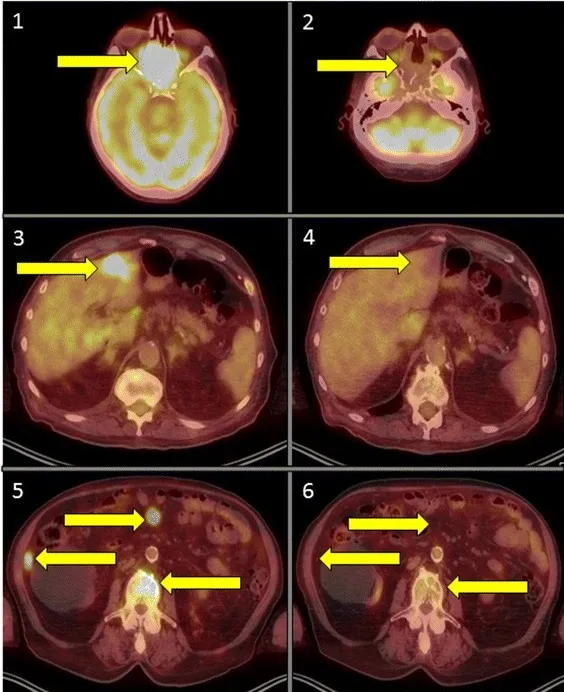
Baseline (left column) and post-pembrolizumab (right column) therapy representative PET/CT images. Side-by-side comparative images of PET/CT scan at baseline and after the first four doses of pembrolizumab. Yellow arrows denote sites of active or previously identified melanoma deposits. (1 and 2) Primary sphenoethmoidal mass showing a CR after treatment. (3 and 4) CR in a left hepatic lobe liver metastasis. (5 and 6) CR in two intra-abdominal metastatic implants and in a vertebral metastasis.
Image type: radiology (pet)